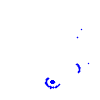
Particle: electron